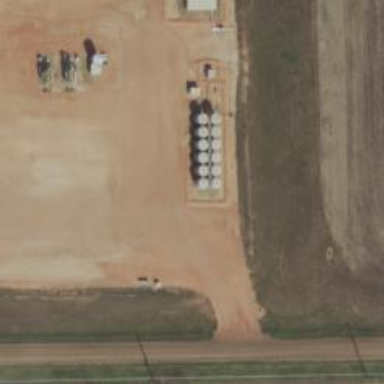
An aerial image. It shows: Storage tank that is man-made.